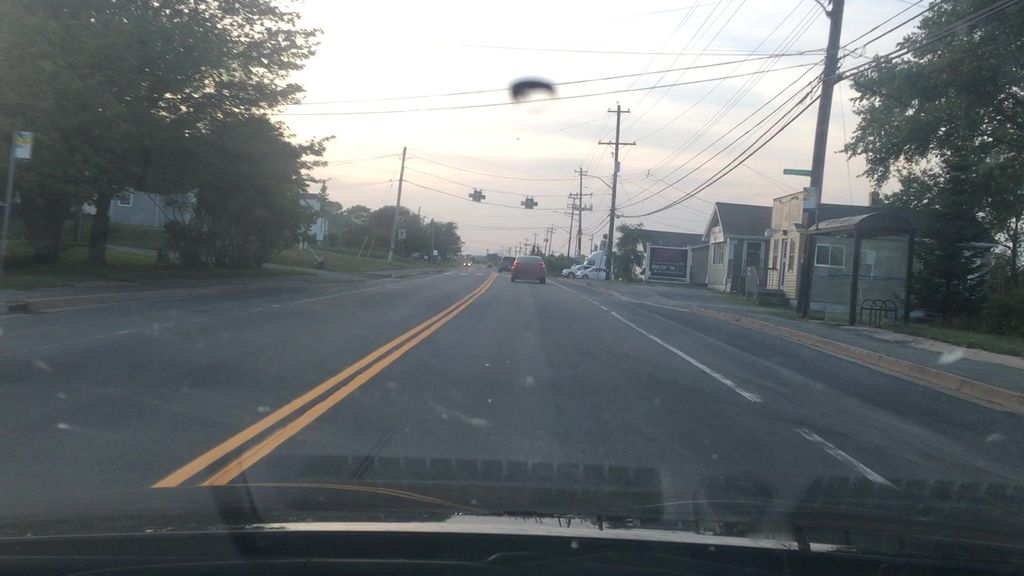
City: halifax